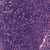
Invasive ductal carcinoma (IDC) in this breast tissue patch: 0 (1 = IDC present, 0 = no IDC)